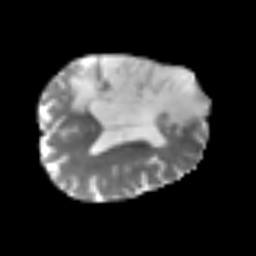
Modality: T2w
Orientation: axial
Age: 64
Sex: male
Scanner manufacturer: siemens
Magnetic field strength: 3 T
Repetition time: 3.2 s
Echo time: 0.081 s